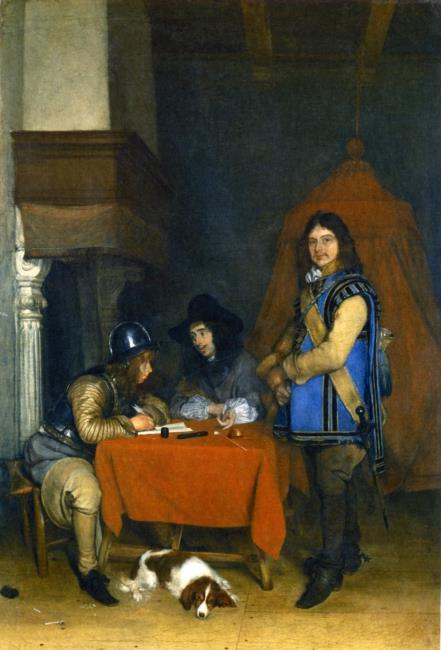
Title: Interior with an officer dictating a letter
Artist: Gerard ter Borch (II)
Earliest date: 1658
Latest date: 1659
Genre: painting
Iconography: Tobacco
Keywords: genre, interior view, three human figures, sitting, standing (position), full-length portrait, officer, soldier, envoy, man, writing (activity), helmet, hat, cuirass, sword, trumpet, long hair (men's hairstyle), table, table carpet, stool (seat), canopy bed, pipe, writing instrument, dog, mantelpiece